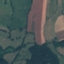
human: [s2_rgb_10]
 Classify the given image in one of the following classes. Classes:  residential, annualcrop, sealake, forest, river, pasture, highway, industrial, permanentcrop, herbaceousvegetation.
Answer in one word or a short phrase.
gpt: Pasture